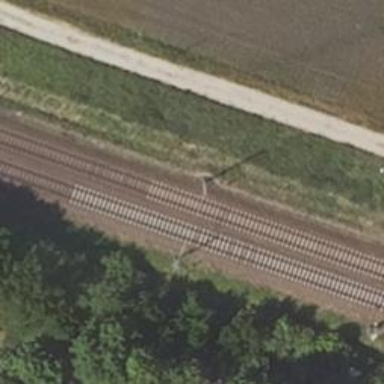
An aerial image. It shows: Milestone along the railway with catenary mast.